Question: I have an app that downloads data which must be displayed within the fragments of a 'viewpager'. I dont know how to call the 'ListFragment' 'adaptername.notifyDataSetChanged()' in the 'AsyncTask' that does the data download.
my app has the following structure:
- 'MainActivity''AsyncTask''onCreate()''button''SecondActivity''ViewPager'

- 'SecondActivity': Contains a 'ViewPager' that contains 7 of the same 'ListFragments' (The list display the temperature over a period of 5 hours, so the list has 5 entries).- 'MyListFragment': when this loads it sets the 'adapter' to display each temperature (If the data is downloaded) otherwise it sets the temperature to '"loading..."'
Now my problem is, if the user waits on the 'MainActivity' until the data downloads they can then proceed to the 'ViewPager' to see the 'ListFragment' temperatures without problem. 'ViewPager' '"loading..."'
I need a way that I can reload the adapter within the 'ListFragment' from the 'onPostExecute()' of my 'AsyncTask' in 'MainActivity'. To do this though i need to be able to actually access the 'ListFragment' that the 'ViewPager' is displaying. How do update the adapter 'onPostExecute()'?
---
'''
protected void onCreate(Bundle savedInstanceState) {
...
new LoadData().execute();
}
protected class LoadData extends AsyncTask<String, Void, String> {
protected String doInBackground(String... params) {
//Download happens here
}
protected void onPostExecute(String result) {
//I need to tell the viewpager in SecondActivity to reload the ListFragment it is currently showing here
}
}
'''
'''
private ViewPager mPager;
private PagerAdapter mPagerAdapter;
private int[] temperatureArray;
public void onCreate(Bundle savedInstanceState) {
...
Intent intent = getIntent();
int[] defaultTemps = {0, 0, 0, 0, 0};
temperatureArray = getIntArrayExtra("temps", defaultTemps);
mPager = (ViewPager) findViewById(R.id.pagerID);
mPager.setCurrentItem(intent.getIntExtra("page", 0));
mPagerAdapter = new MyPagerAdapter(getSupportFragmentManager());
mPager.setAdapter(mPagerAdapter);
}
private class ScreenSlidePagerAdapter extends FragmentStatePagerAdapter {
...
public Fragment getItem(int position) {
MyListFragment lf = new MyListFragment();
lf.setTemperatures(temperatureArray);
return lf;
}
}
'''
I need a way to be able to refresh the current displayed fragment when i finish downloading in the AsyncTask.
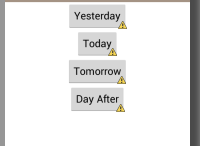
Answer: I can suggest doing one of two things, not sure if these are best practices.
You can Have the AsyncTask send a broadcast with a unique action when it has finished loading the information. That would of course have to be done from OnPostExecute:
'''
@Override
protected void onPostExecute(Void result) {
super.onPostExecute(result);
if (result != null) {
//_Do whatever action you normally do, like storing result to database.
//fire up the broadcast
Intent intent = new Intent(Home.ACTION_FEED_LOADING_FINISHED);
mContext.sendBroadcast(intent);
}
}
'''
And then intercept that via a BroadcastReceiver on your Fragment's code.
'''
private BroadcastReceiver mBroadcastReceiver = new BroadcastReceiver() {
@Override
public void onReceive(Context context, Intent intent) {
String action = intent.getAction();
if (action.equals(ACTION_FEED_LOADING_FINISHED)) {
//The AsyncTask Finished loading data
}
}
};
'''
Once the event is received, since the BroadcastReceiver is in the Fragment, where the views are loaded, you can refresh your UI accordingly.
Or,
You can pass the View you want to refresh as a paremeter on your AsyncTask.
Imagine your AsyncTask class like this:
'''
private static class getInternetStuffTask extends AsyncTask<String, Void, Void> {
'''
Then you can create a custom constructor to receive the view as paremeter:
'''
public getInternetStuffTask (final Context context, final ListView list) {
this.mContext = context;
this.mListView= list;
}
'''
Then, during onPostExecute, when data is loaded, you can simply set the adapter to the ListView directly form the AsyncTask.